Question: I'm adding a spellcheck to my application, and have added the <URL> to my project. When the spellcheck button is clicked I'd like to have the project make it have a pop-down wherever a spelling error occurs, and then have a pop-down list of suggestions similar to the contextual suggestions that Visual Studio gives you.
Example:

Is this doable in Silverlight 4.0 with C#? If so, what is the control called?
If not possible, then perhaps have the word get the squiggly red underline and when you right-click it then that menu has the suggestions? I've no idea how to populate the right-click menu in Silverlight either. (I would imagine I'll have to change to a RichTextBox in order to have the underline bit work - correct me if I'm wrong)
Thanks in advance for your help!
-Sootah
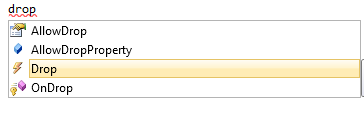
Answer: If you don't want it to open on right-click (as skypecakes' answer would with ContextMenu) you should just be able to use Popup. You can position that appopriately, then have its contents be a ListBox (or ItemsControl) which has an ItemTemplate containing an Image and a TextBlock, or whatever else you like.
This is how ComboBox shows its drop-down menu.